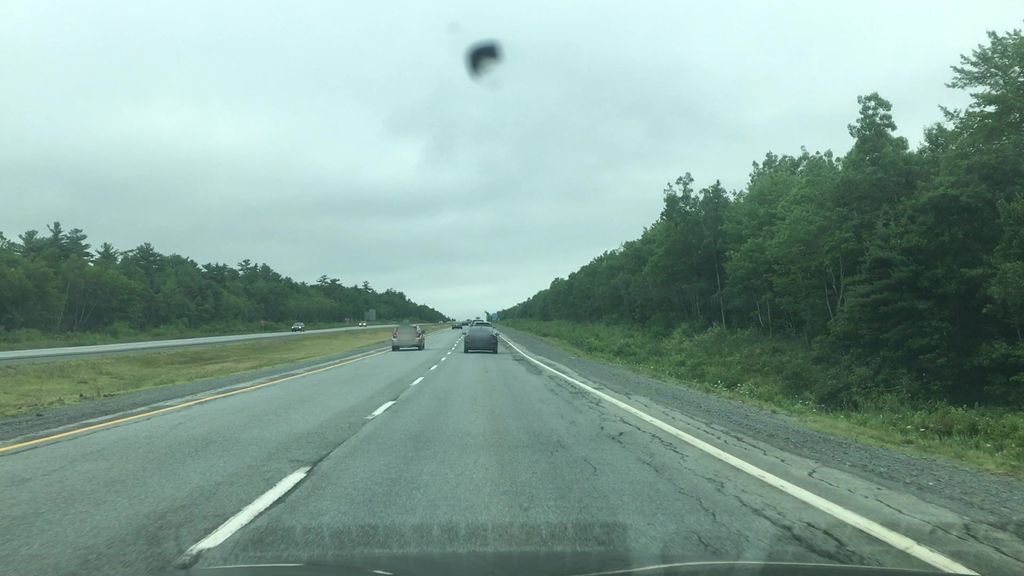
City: halifax